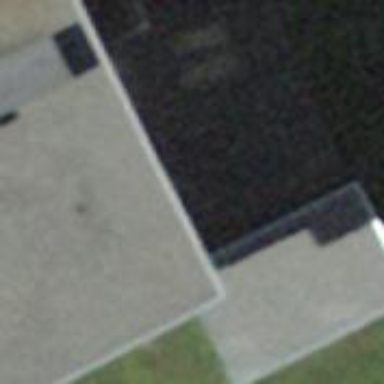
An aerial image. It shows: Flat-roofed building.